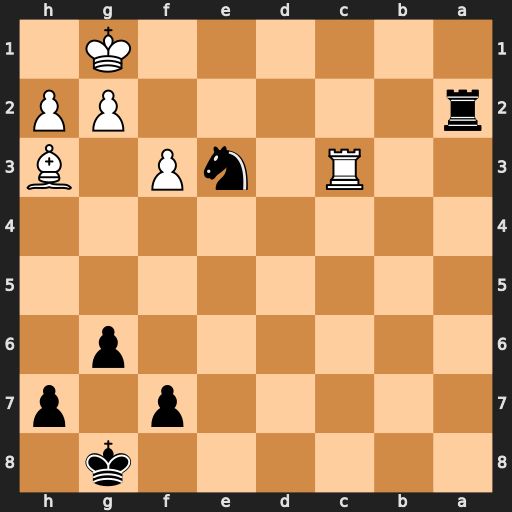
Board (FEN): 6k1/5p1p/6p1/8/8/2R1nP1B/r5PP/6K1
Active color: b
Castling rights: -
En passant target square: -
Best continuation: Ra1+ Kf2 Nd1+ Kg3 Nxc3